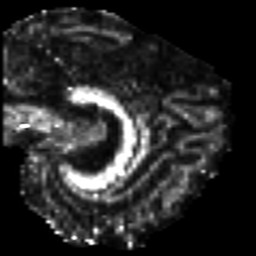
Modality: FA
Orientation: sagittal
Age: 40
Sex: male
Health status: healthy
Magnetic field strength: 3 T
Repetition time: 8.4 s
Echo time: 0.0926 s